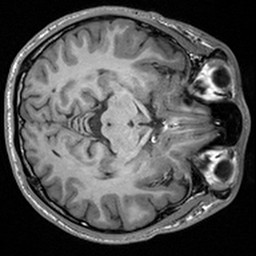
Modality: T1w
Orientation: axial
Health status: healthy
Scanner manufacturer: siemens
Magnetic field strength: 3 T
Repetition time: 1.9 s
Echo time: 0.00227 s